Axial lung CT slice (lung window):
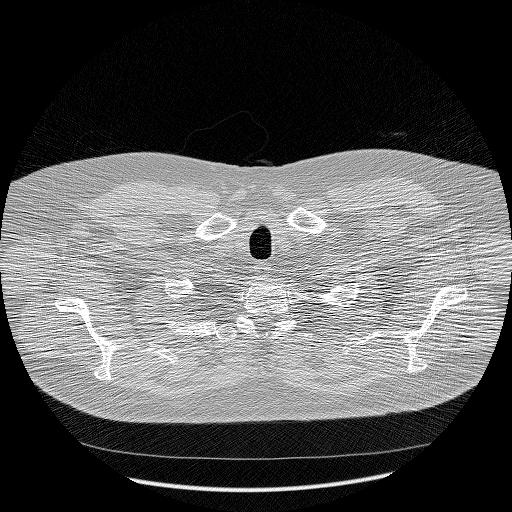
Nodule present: no